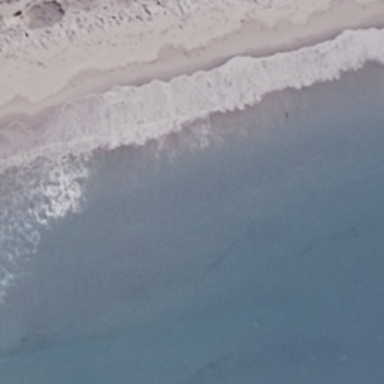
This is a beach with blue sea and sand .